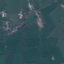
Land use / land cover: Pasture